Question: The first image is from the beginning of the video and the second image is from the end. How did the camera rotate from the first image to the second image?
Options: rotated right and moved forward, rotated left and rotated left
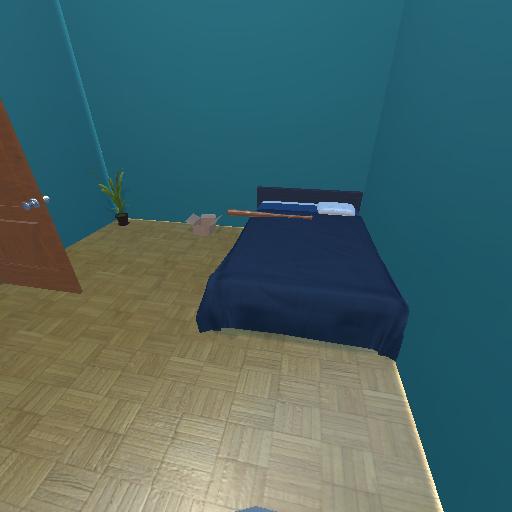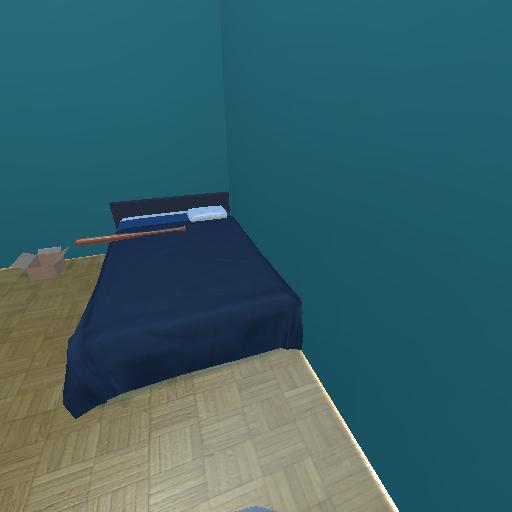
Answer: rotated right and moved forward